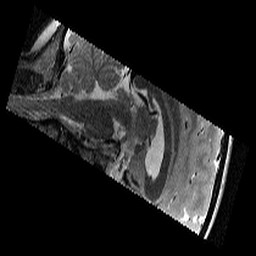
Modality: T2w
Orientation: sagittal
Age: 11
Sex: female
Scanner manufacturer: siemens
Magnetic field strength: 3 T
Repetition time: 9.23 s
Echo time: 0.067 s